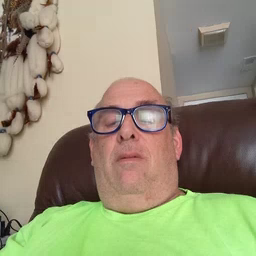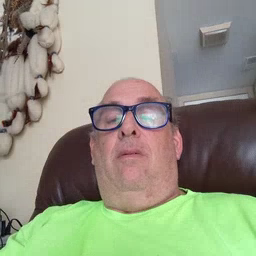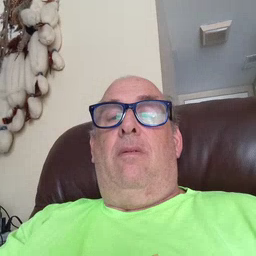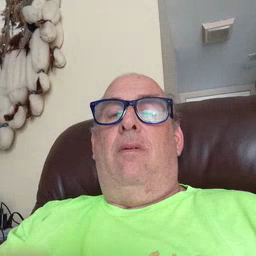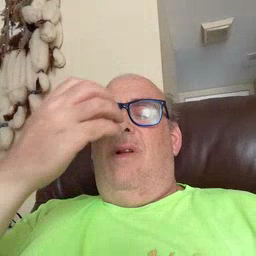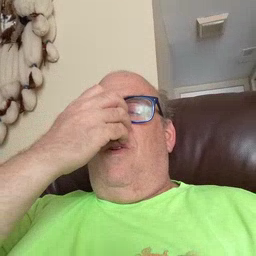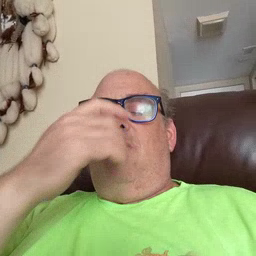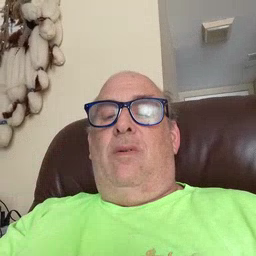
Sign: clown